Question: I have implemented lazy loading in my UITableView,
in which, i am downloading images from server, and server contains images with different sizes..
and displays like this,
:
Images getting displayed properly but as you can see in the image alignment of 'UITableViewCell Text' is not in the single line
Is there any way in which i can set Text alignment in single line ??
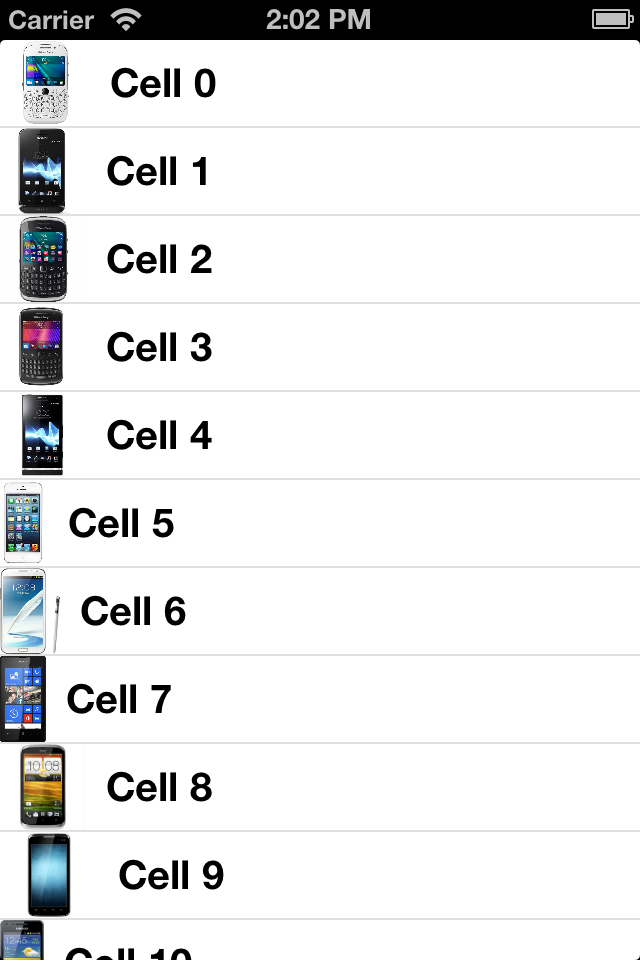
Answer: i Suggest you to use Custom table-cell with One 'image-view' and and set Imageview contentMode like bellow
'''
imageView.contentMode = UIViewContentModeScaleAspectFill; //will fill the frame
imageView.contentMode = UIViewContentModeScaleAspectFit; //will show the entire image, possibly leaving areas of the frame open.
'''